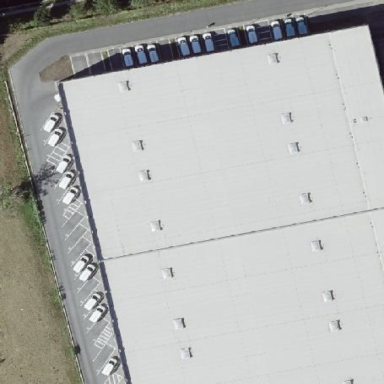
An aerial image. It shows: Industrial warehouse building.